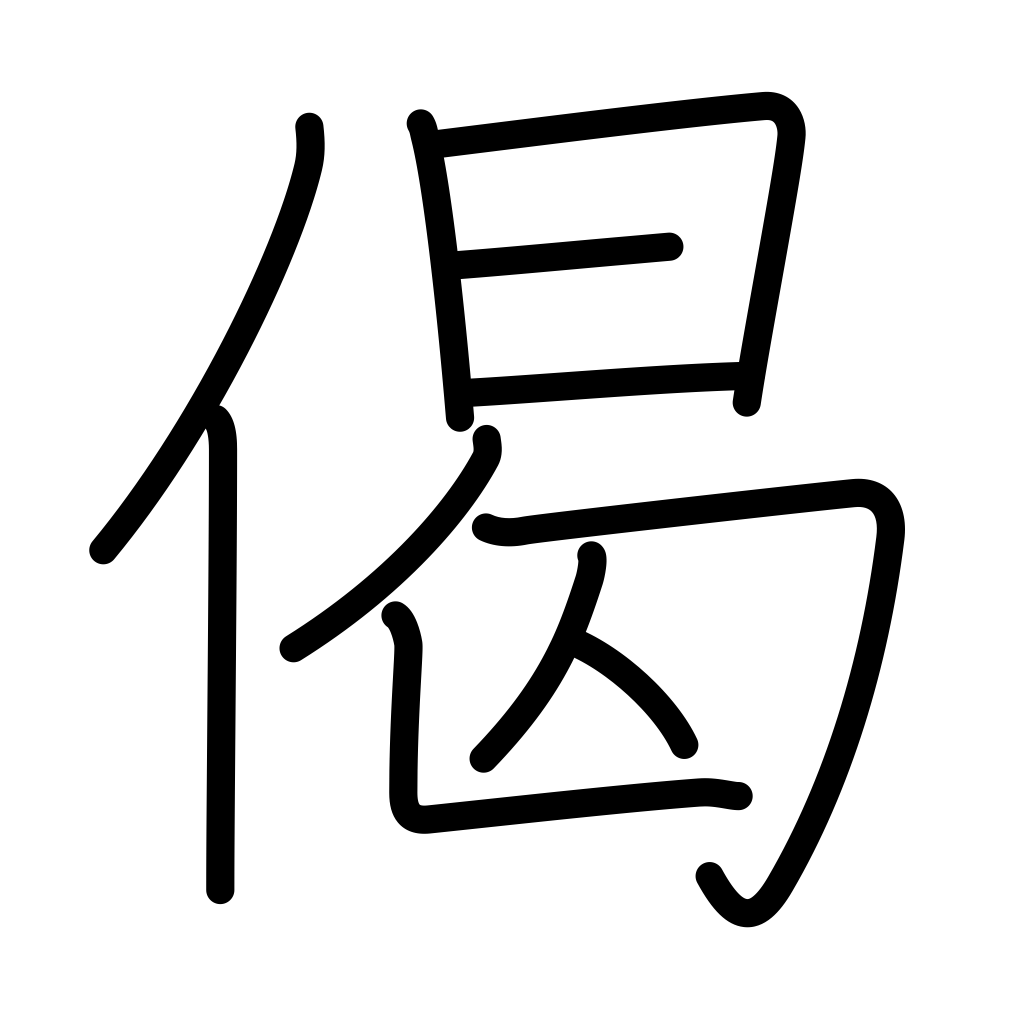
Meaning: verse in praise of Buddha, fast, healthy, rest